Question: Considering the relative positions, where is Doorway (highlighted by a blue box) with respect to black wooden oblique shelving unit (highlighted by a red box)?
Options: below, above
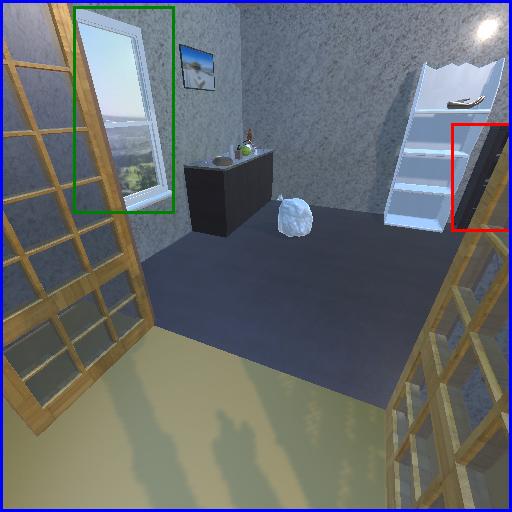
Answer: below